Question: How can I tint a background image that has transparent sections?
I have tried using 'background-blend-mode: multiply' with 'background-image' and 'background-color'. It works great for opaque images, but does not take the transparency into account, leaving a colored square around the image.
I am using svg images, and could switch to using '' instead of backgrounds if necessary.
Left side is my goal, right side is what I get with 'background-blend-mode: multiply'. The base image is a light gray circle, and I multiplied it with red.
I created a codepen to better illustrate my problem and what I have tried. <URL> on top, with examples of what I have tried below.
I'm beginning to wonder if it is even possible to do this with plain HTML/CSS. Would using something like canvas, maybe with shaders, be more appropriate? Is there a library out there for it?

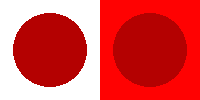
Answer: In webkit (Safari, Chrome and Opera) you can use -webkit-mask-image to do the effect.
html:
'''
<div id="blend-mask" class="uiElement uiBG"></div>
'''
css:
'''
#blend-mask {
-webkit-mask-image: url("http://i.imgur.com/JLjAor5.png");
background-color: #f00;
background-blend-mode: multiply;
}
#goal {
background-image: url("http://i.imgur.com/JLjAor5.png");
}
#pageBG {
width: 400px;
height: 400px;
background-image: url("http://lorempixel.com/g/400/200/");
background-color: rgba(255,0,0,0.25);
background-blend-mode: multiply;
color: white;
text-shadow: 0 0 0.25em black;
}
.uiElement {
width: 100px;
height: 100px;
margin: 25px;
display: inline-block;
}
.uiBG {
background-size: contain;
background-repeat: no-repeat;
background-image: url("http://i.imgur.com/rkRJbzH.png");
}
'''
Example working:
<URL>
if you want to make it work as well in firefox check this post maybe will help:
<URL>
As well you can check using canvas to tint, there is this post that maybe can help:
<URL>